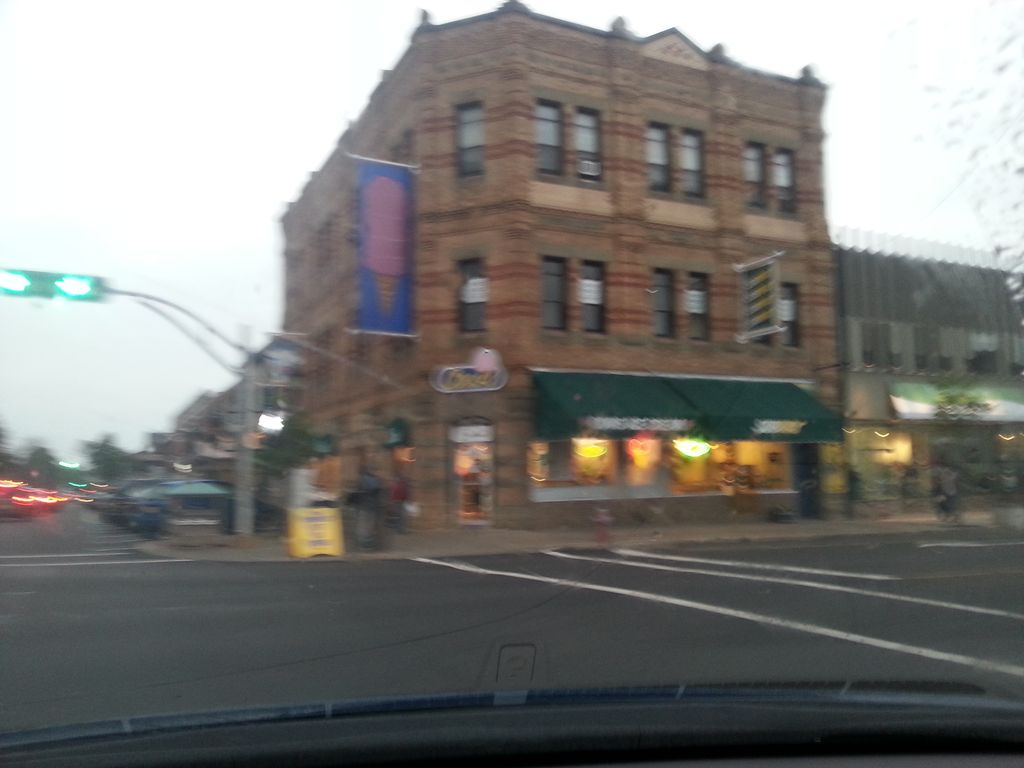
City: charlottetown